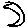
Label: moon